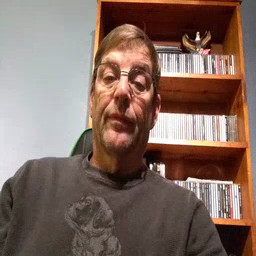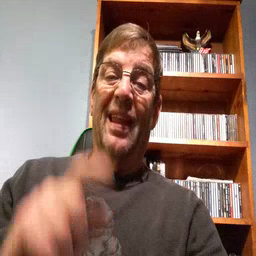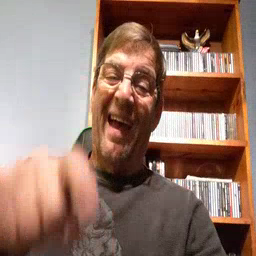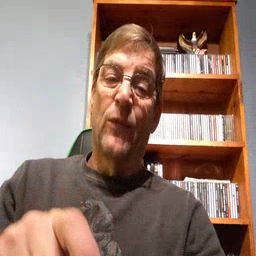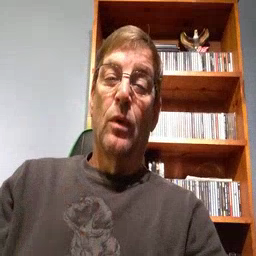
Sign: haveto